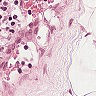
Metastatic tissue present: no